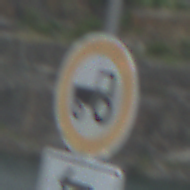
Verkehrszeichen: VerbotKraftfahrzeugeZuegeNichtSchneller25
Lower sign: RichtungsangabeDurchPfeile2
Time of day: MorningAfternoon
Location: Outdoor (Nature)
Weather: PartlyCloudy
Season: NotSpecified
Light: Natural